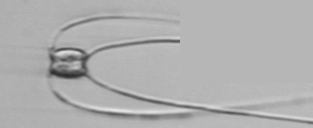
Label: Chaetoceros_peruvianis